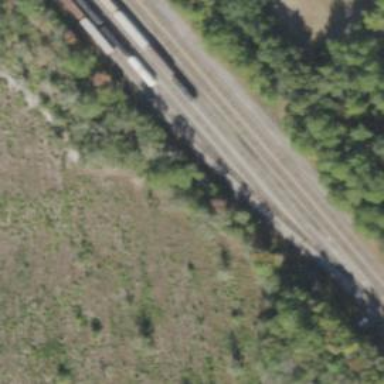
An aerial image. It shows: Railway yard.